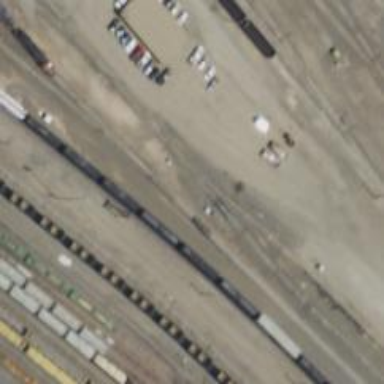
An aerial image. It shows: Railway siding for service.